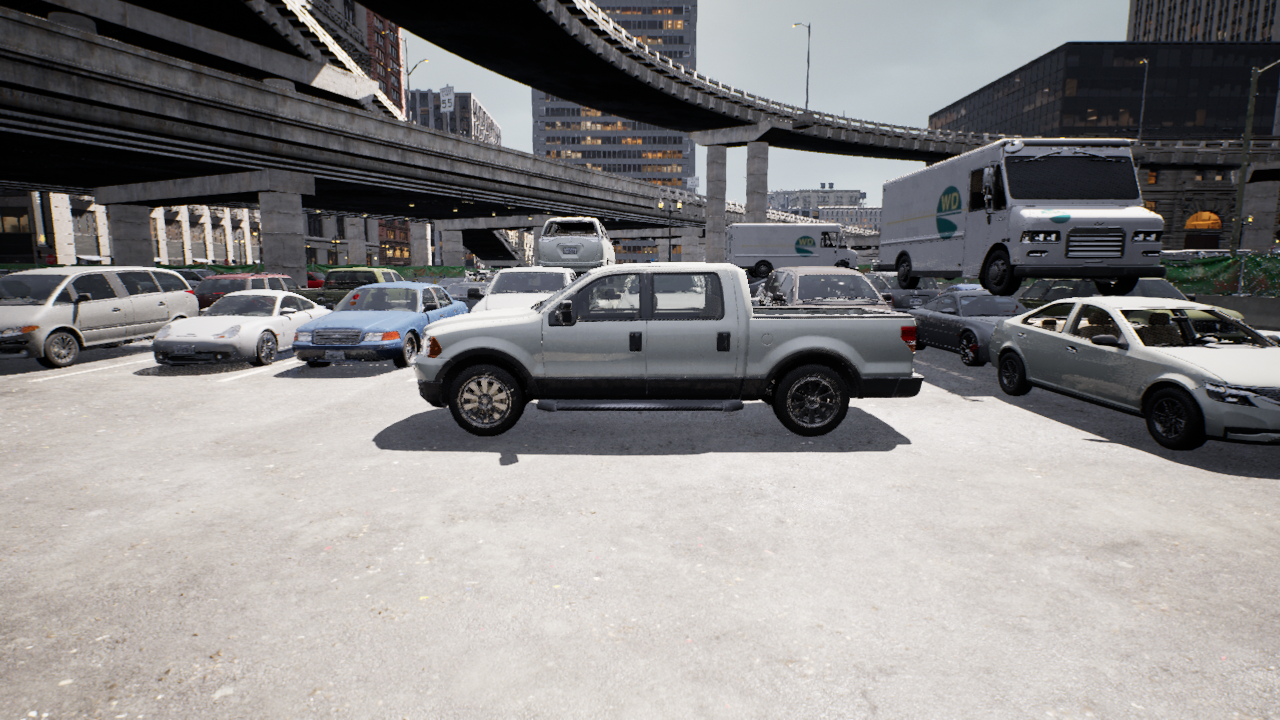
Venue: arterial
Lighting: clear day
Vehicle rig: pickup